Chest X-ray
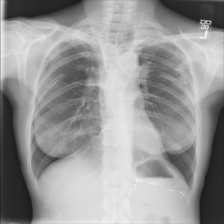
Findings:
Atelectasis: negative
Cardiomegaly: negative
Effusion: negative
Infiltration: negative
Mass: negative
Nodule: negative
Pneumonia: negative
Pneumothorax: negative
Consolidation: negative
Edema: negative
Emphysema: negative
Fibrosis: negative
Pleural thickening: negative
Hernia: negative